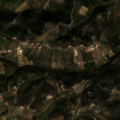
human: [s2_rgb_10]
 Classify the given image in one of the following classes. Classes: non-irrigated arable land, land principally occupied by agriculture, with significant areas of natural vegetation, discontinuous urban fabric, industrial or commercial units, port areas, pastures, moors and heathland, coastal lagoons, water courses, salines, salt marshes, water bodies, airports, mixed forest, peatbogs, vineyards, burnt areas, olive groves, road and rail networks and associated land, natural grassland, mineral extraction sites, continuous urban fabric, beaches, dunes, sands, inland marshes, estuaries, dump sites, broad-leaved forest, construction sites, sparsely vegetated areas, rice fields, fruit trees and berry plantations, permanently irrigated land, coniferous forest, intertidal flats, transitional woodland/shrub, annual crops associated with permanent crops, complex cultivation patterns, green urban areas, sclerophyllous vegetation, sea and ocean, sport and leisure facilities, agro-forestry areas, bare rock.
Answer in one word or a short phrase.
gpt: non-irrigated arable land, complex cultivation patterns, land principally occupied by agriculture, with significant areas of natural vegetation